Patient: sex F, age 63
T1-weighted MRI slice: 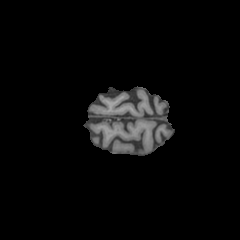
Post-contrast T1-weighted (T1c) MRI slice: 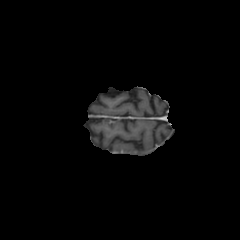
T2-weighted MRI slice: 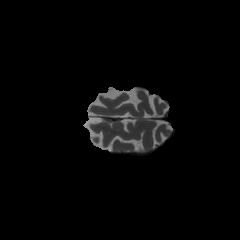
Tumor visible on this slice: no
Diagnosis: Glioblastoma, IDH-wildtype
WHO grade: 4